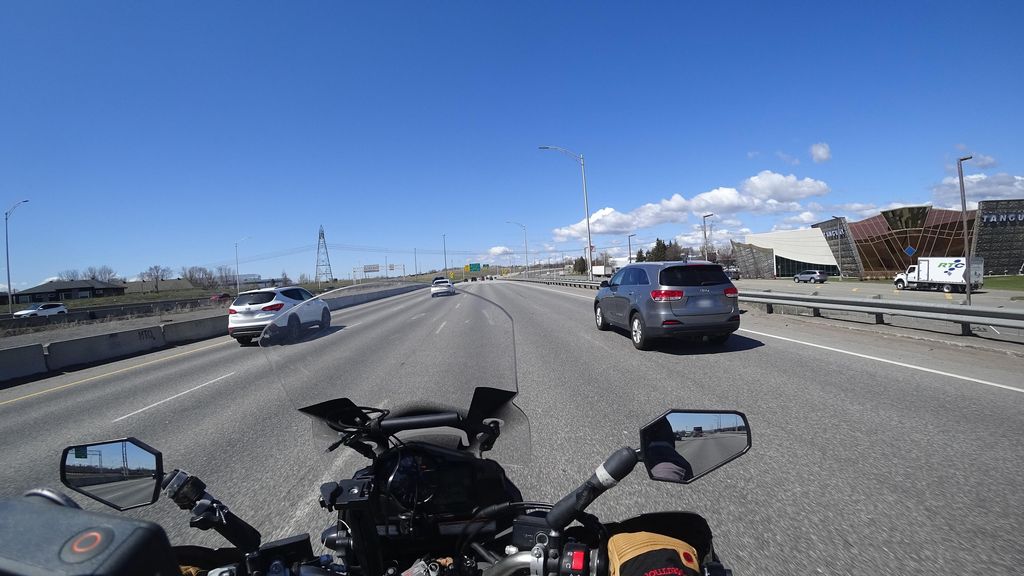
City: quebec_city